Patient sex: F
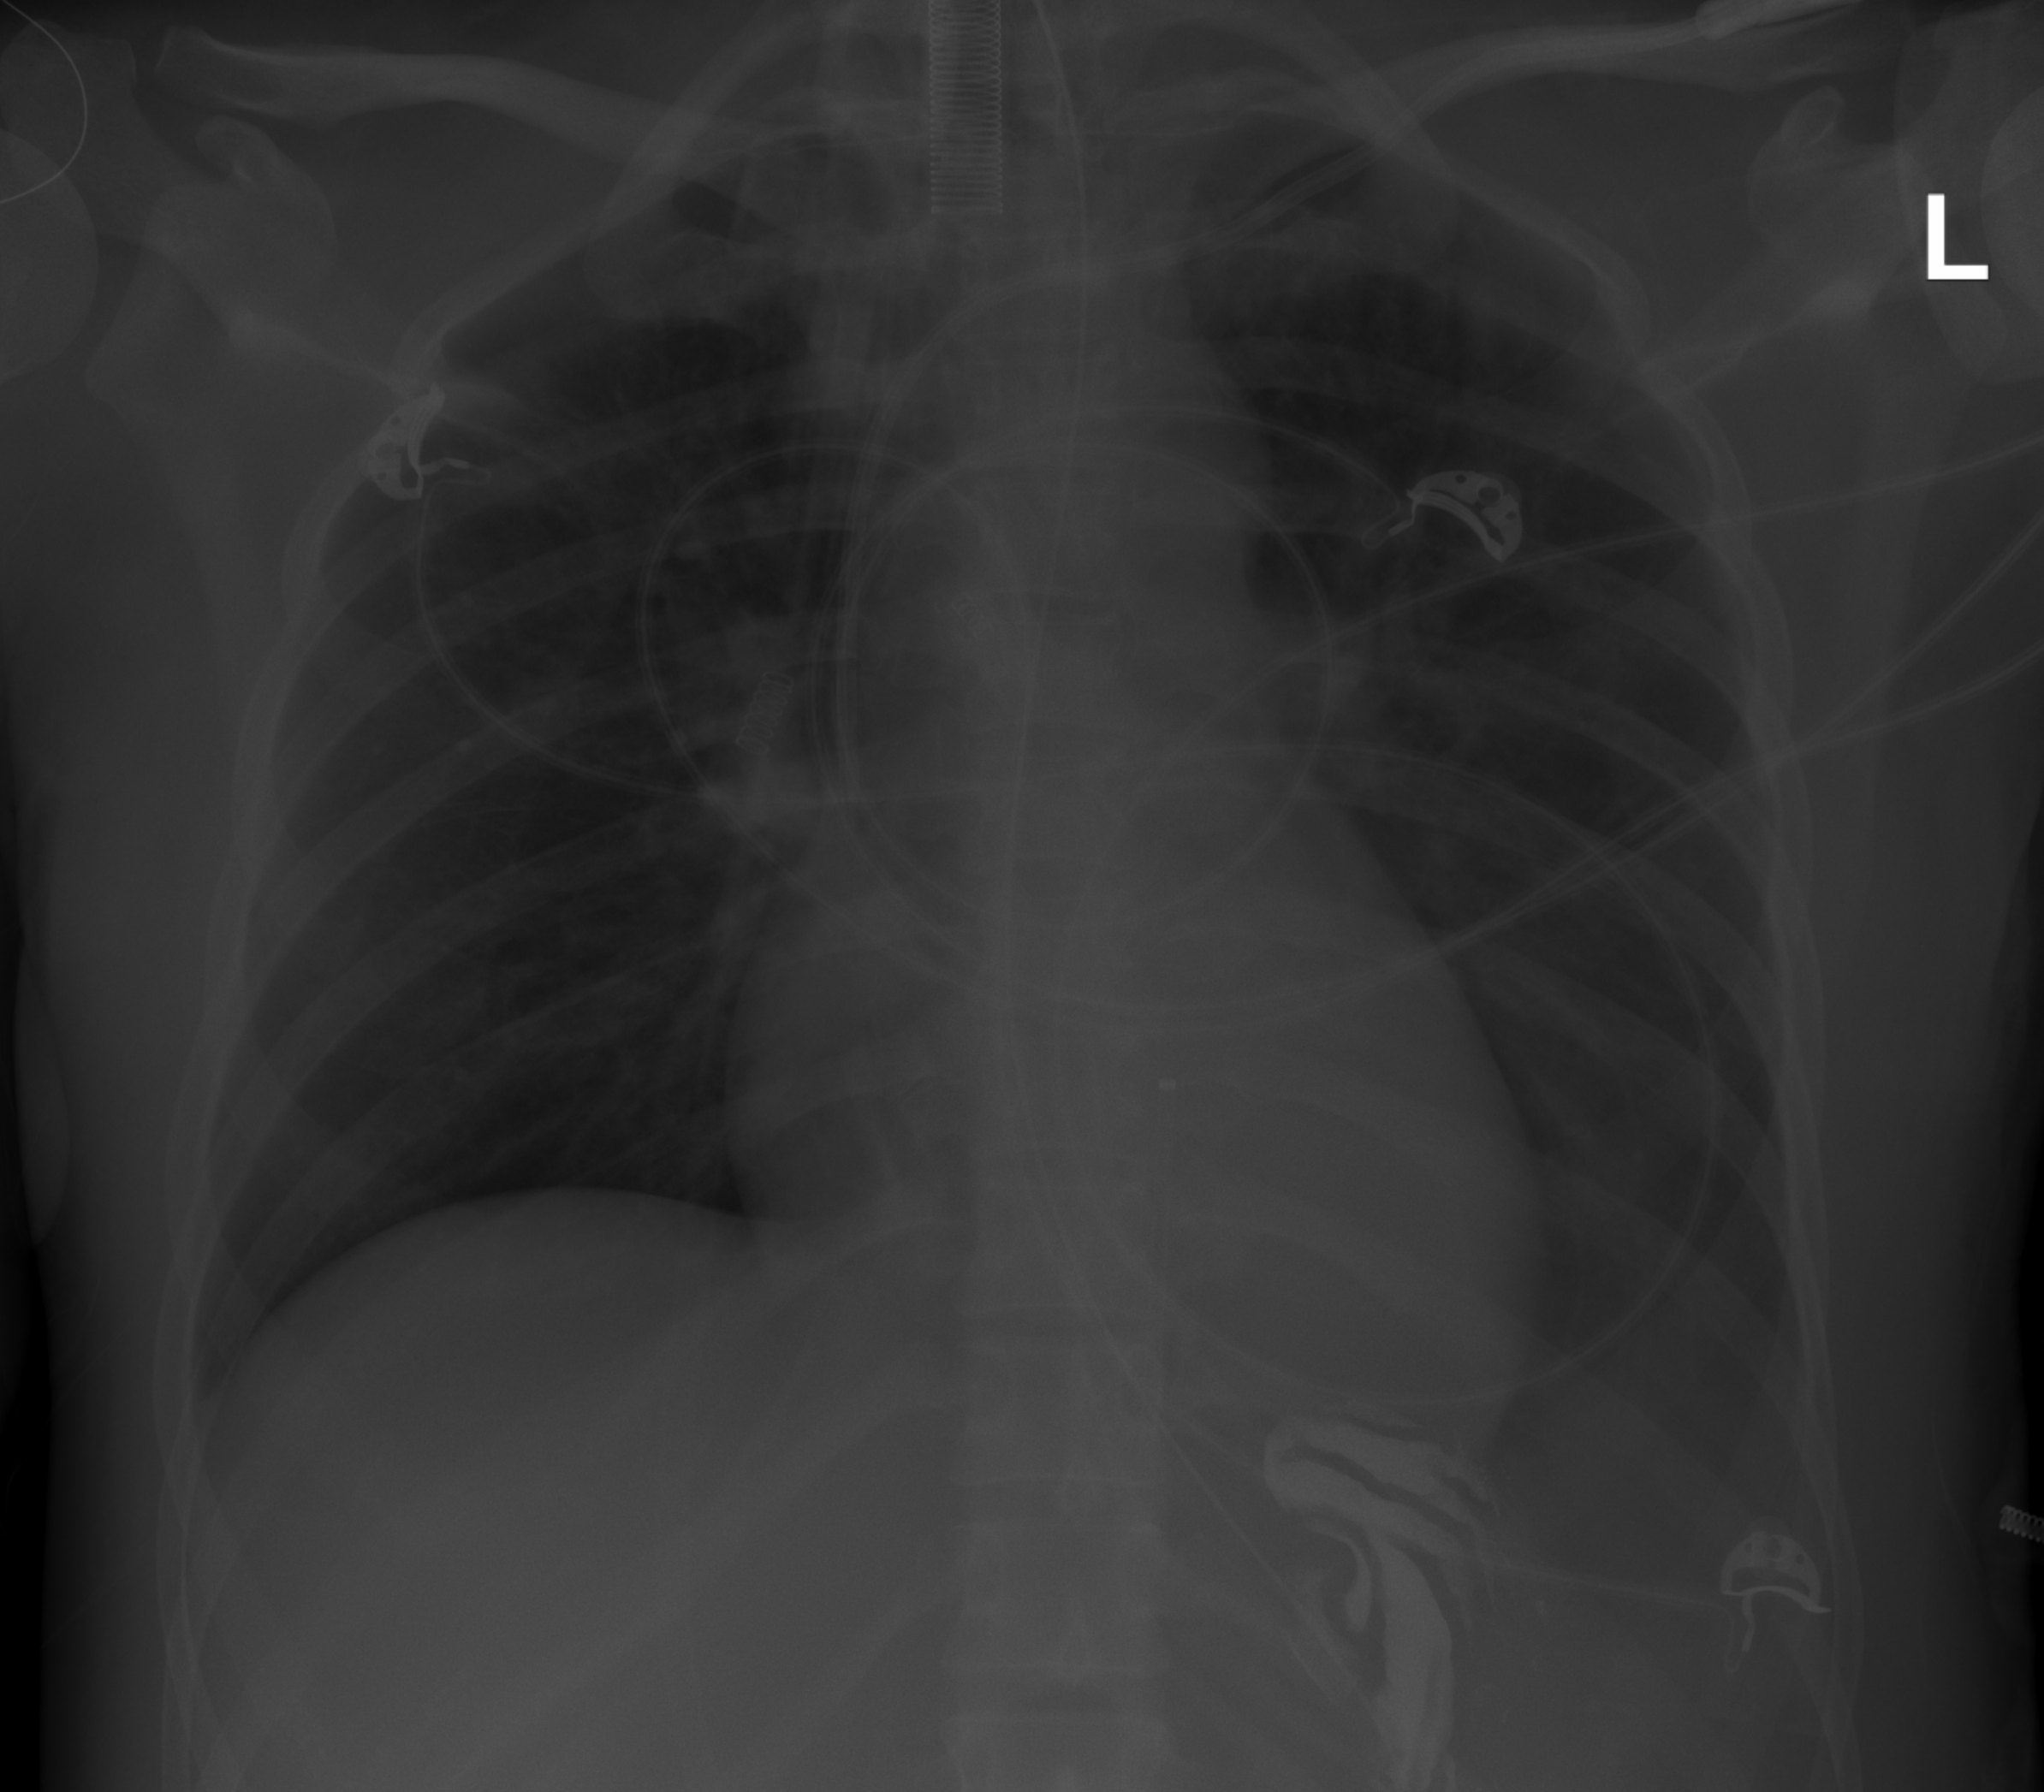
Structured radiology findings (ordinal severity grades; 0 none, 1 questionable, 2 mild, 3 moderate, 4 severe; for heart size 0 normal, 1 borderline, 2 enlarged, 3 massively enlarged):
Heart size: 0
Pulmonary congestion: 0
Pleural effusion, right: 0
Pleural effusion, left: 2
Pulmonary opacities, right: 0
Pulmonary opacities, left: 0
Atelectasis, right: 0
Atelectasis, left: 2